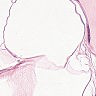
Metastatic tissue present: no